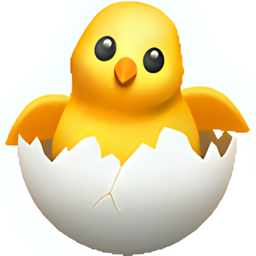
Name: hatching chick
Emoji: 🐣
Group: Animals & Nature
Sub-group: animal-bird